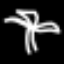
Label: palm tree